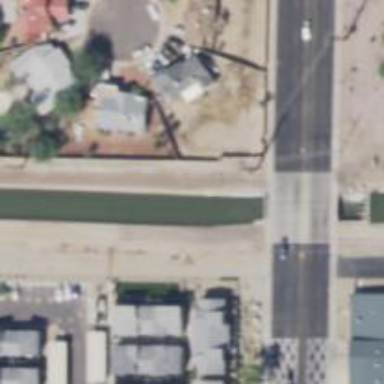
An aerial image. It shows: Canal.